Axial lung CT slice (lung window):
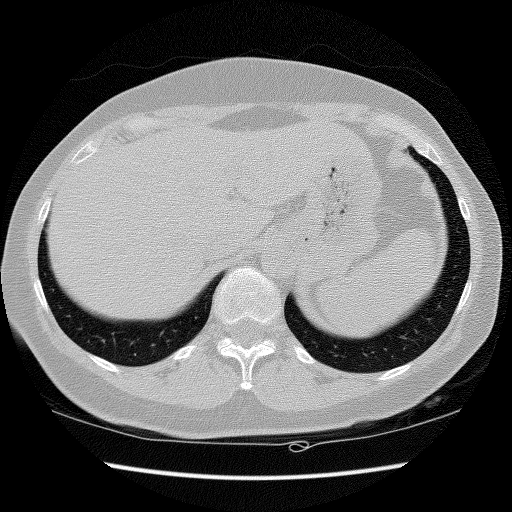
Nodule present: no